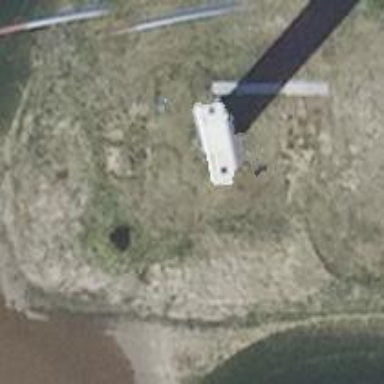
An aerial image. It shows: Wind generator with horizontal axis. The wind turbine is from Vestas.